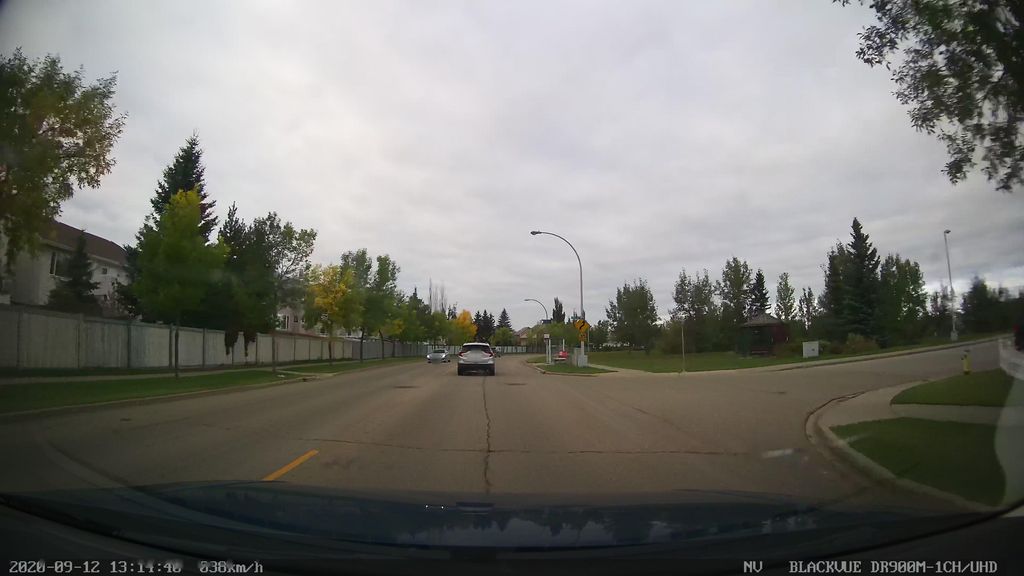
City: edmonton